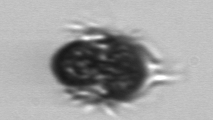
Label: Mesodinium